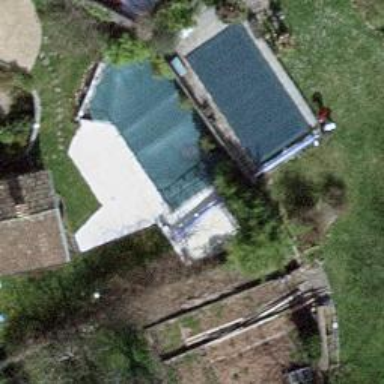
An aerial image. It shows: Swimming pool located in leisure land.